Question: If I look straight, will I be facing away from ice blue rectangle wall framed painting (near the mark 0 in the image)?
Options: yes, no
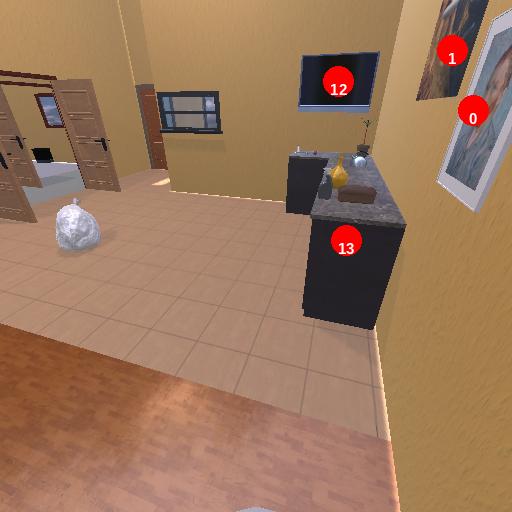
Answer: yes